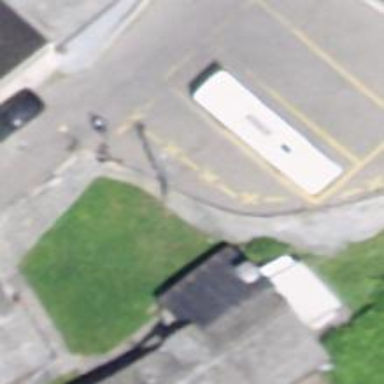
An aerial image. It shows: Bus stop with platform for public transport.